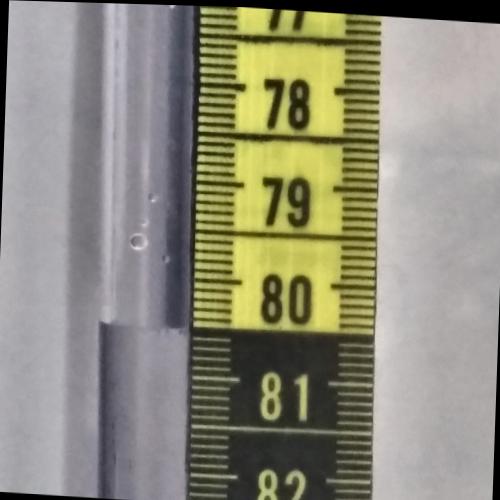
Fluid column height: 80.5 cm